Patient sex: F
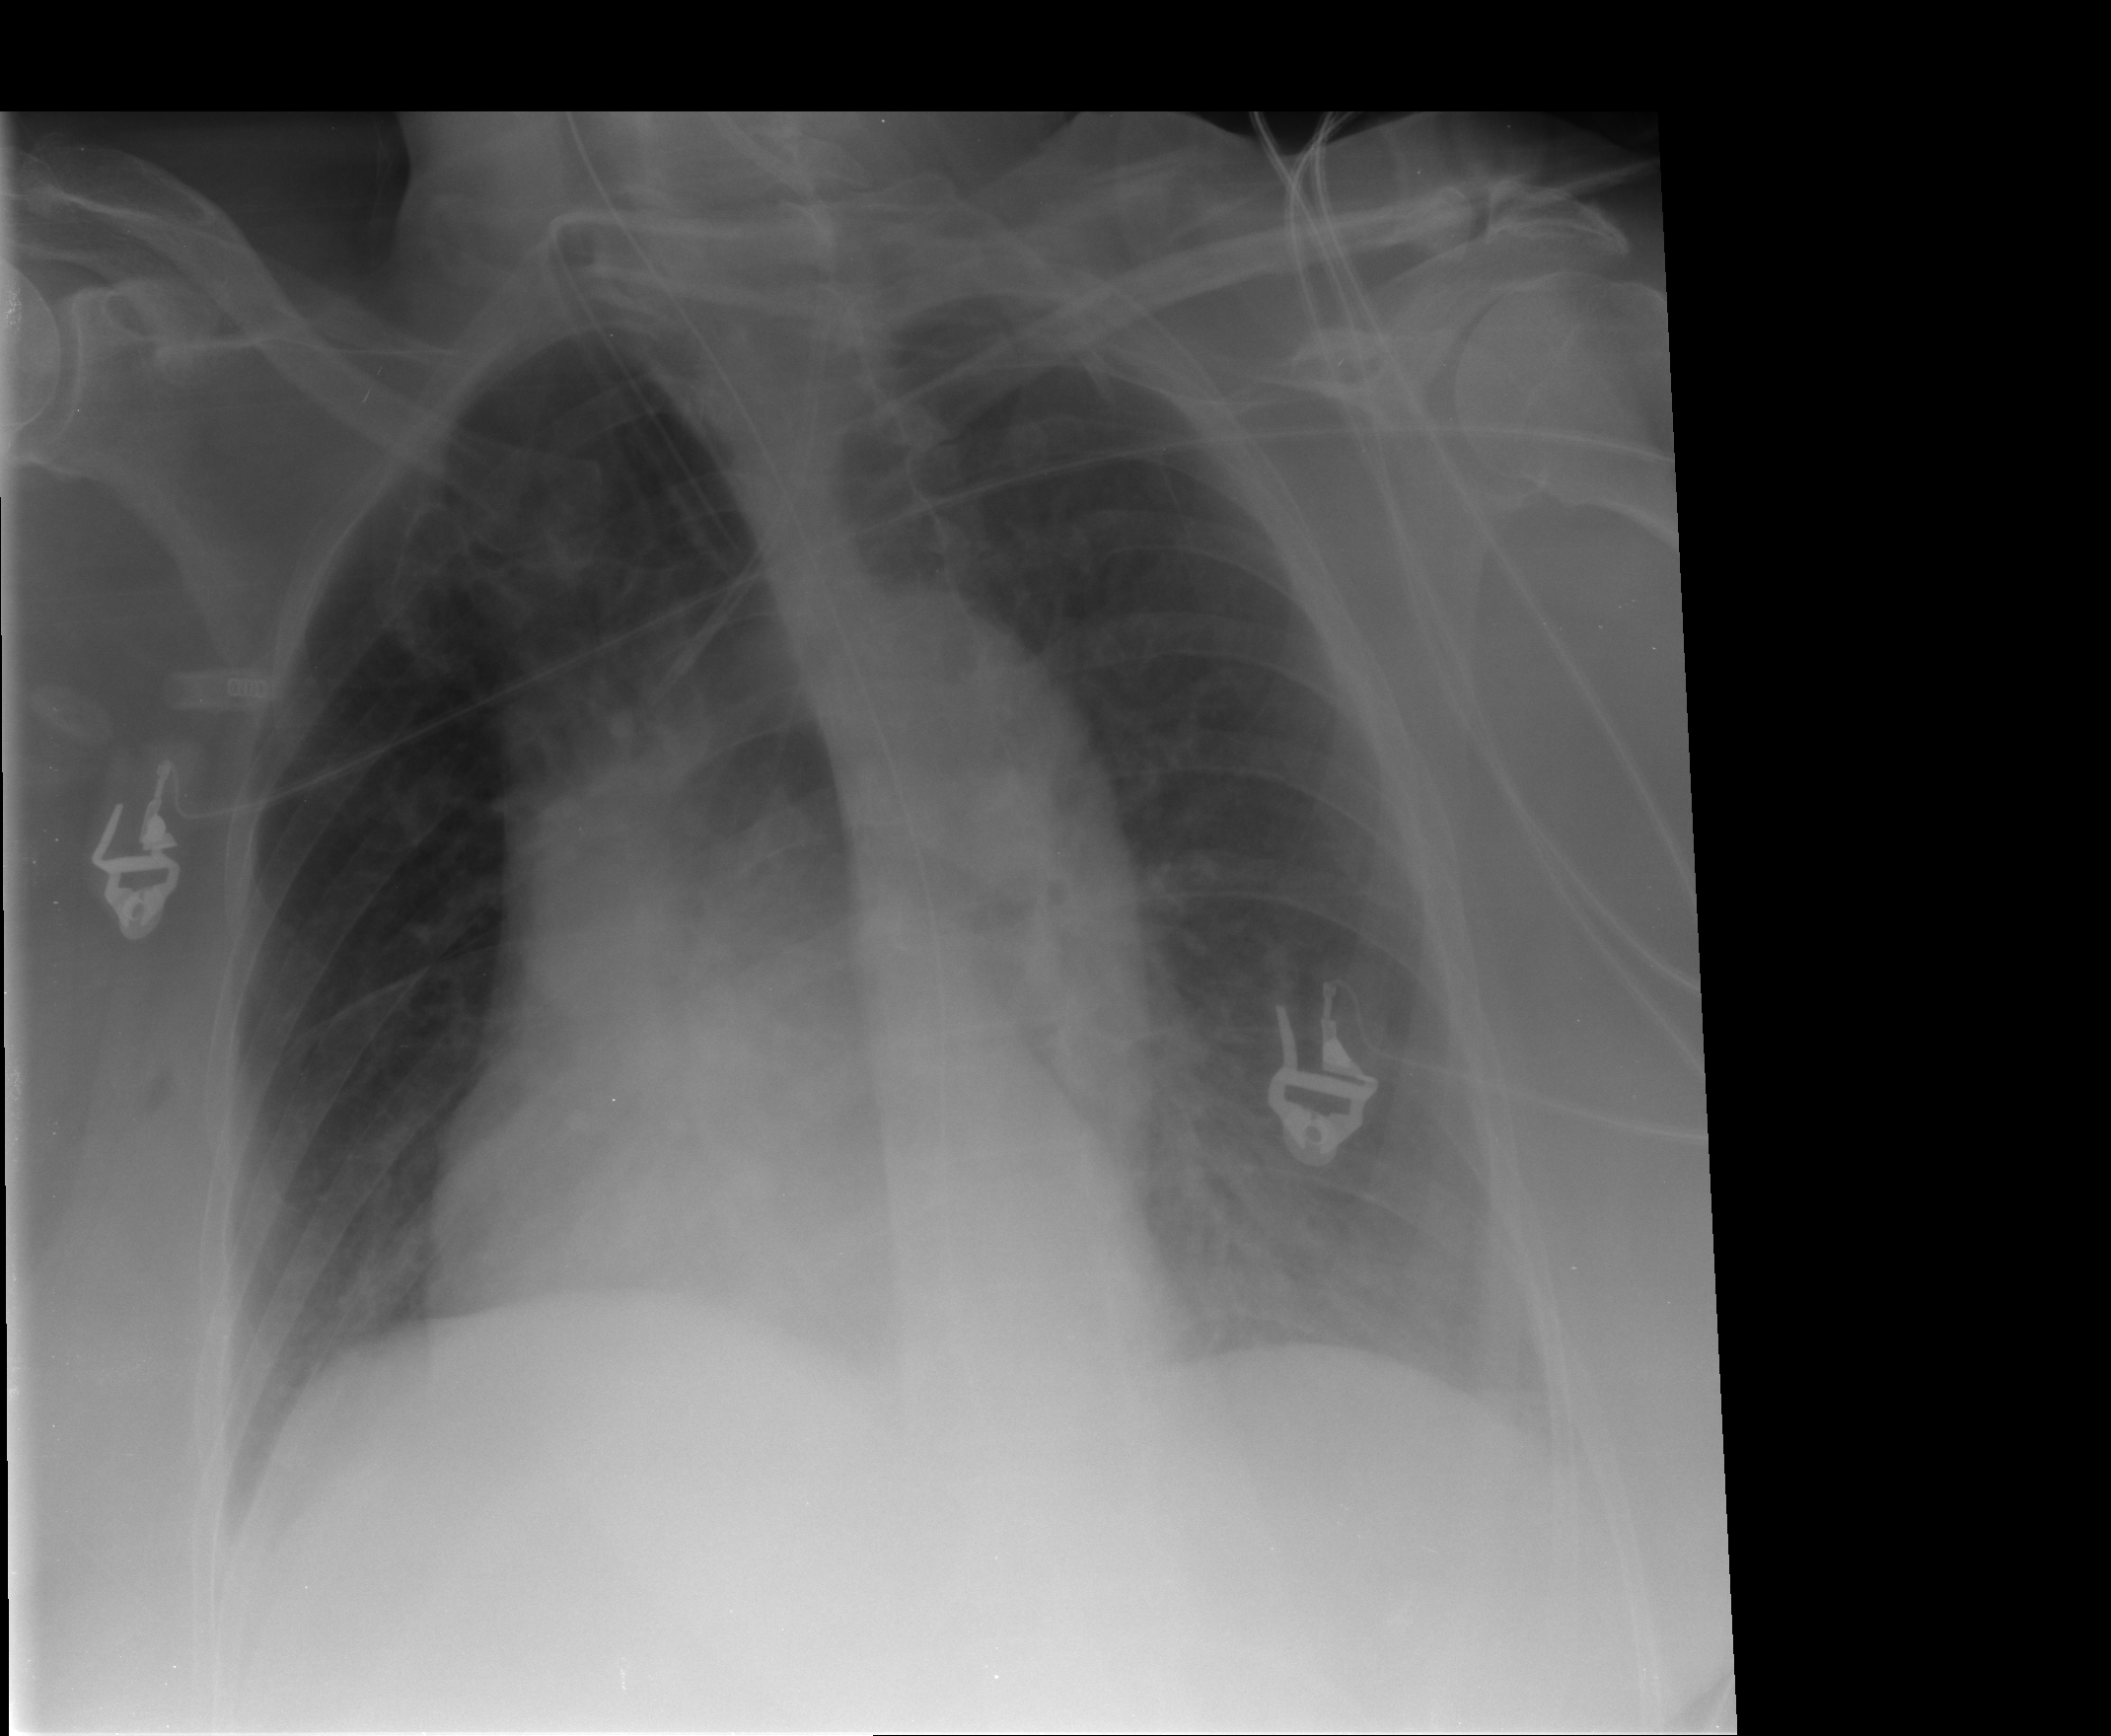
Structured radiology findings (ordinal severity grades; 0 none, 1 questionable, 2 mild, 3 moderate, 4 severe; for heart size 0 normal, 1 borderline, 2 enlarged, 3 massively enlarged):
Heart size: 0
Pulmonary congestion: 2
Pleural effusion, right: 1
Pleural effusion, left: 1
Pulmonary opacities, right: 0
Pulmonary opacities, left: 0
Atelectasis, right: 2
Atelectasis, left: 2